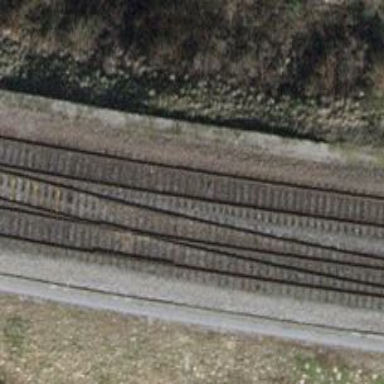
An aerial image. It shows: Single-track railway with electrified contact lines.